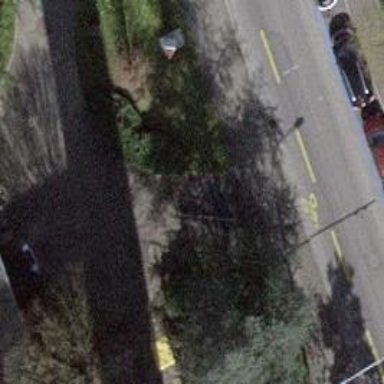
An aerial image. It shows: Set of steps on the road.